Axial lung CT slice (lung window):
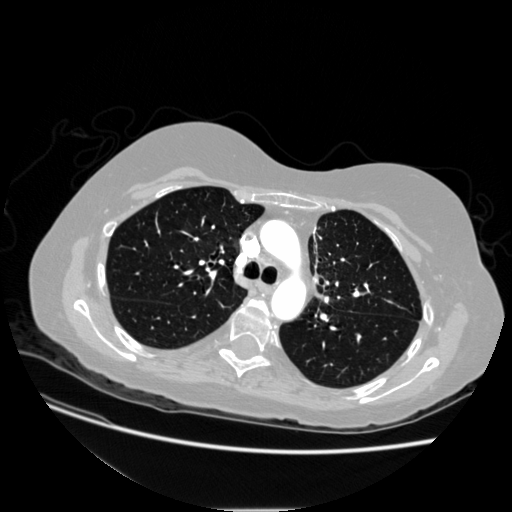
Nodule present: no